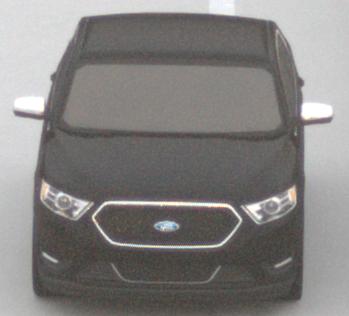
Make: Ford
Model: Taurus
Detailed model: SHO
Model produced from: 2012
Model produced until: 2019
Doors: 4
Color: black
Road condition: dry road
Daytime: sunrise or sunset
Contrast: low contrast